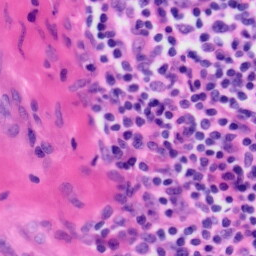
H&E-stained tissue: Tonsil